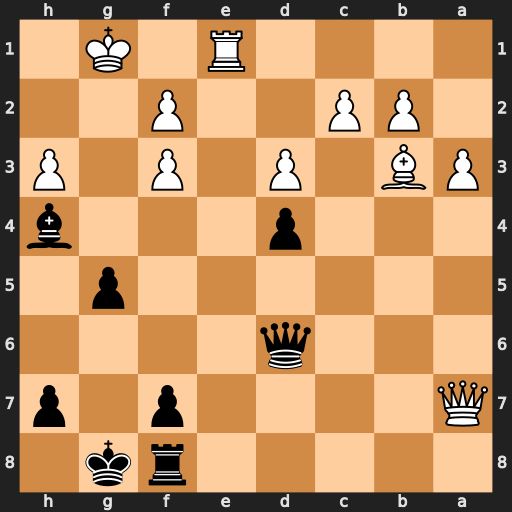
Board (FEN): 5rk1/Q4p1p/3q4/6p1/3p3b/PB1P1P1P/1PP2P2/4R1K1
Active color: b
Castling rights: -
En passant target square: -
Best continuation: Bxf2+ Kxf2 Qh2+